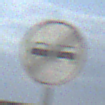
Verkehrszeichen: EndeUeberholverbot
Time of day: Night
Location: Outdoor (Nature)
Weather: Overcast
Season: NotSpecified
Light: Artificial